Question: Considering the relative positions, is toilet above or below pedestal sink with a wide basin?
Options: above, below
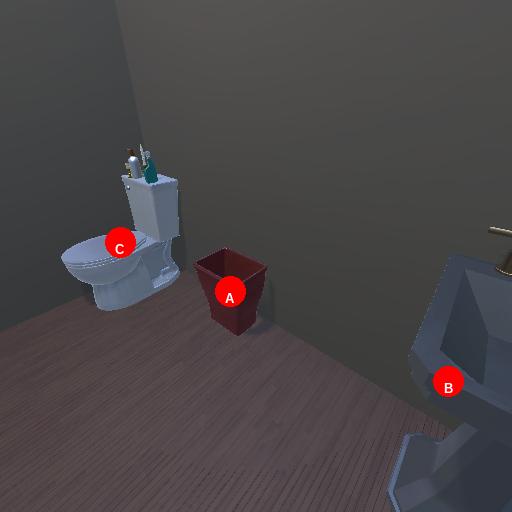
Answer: above